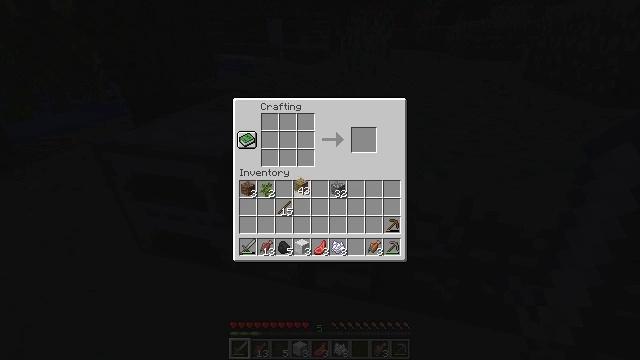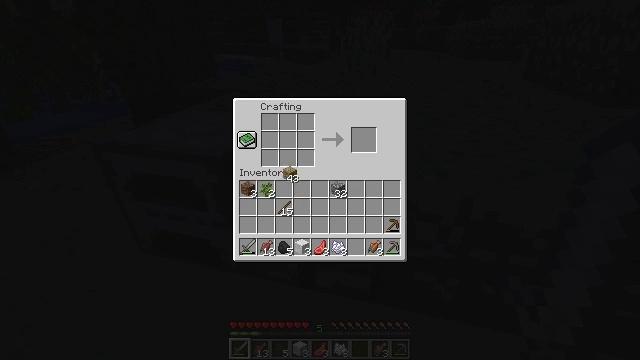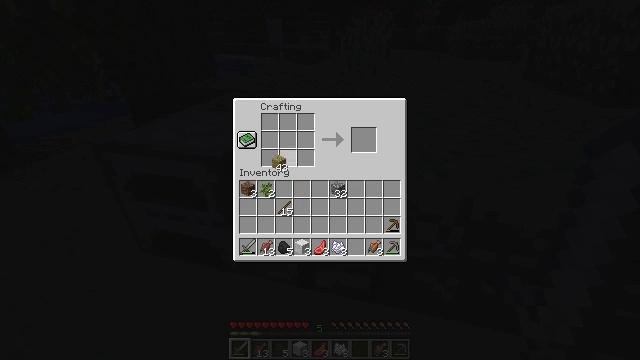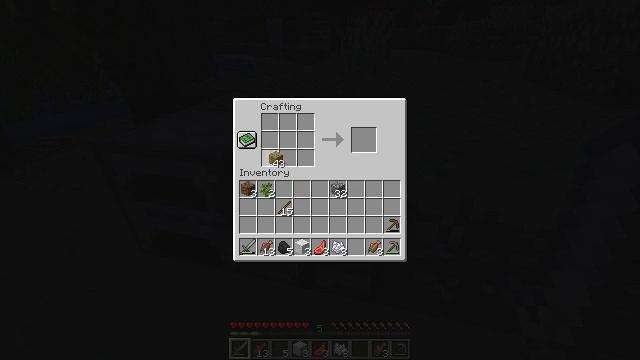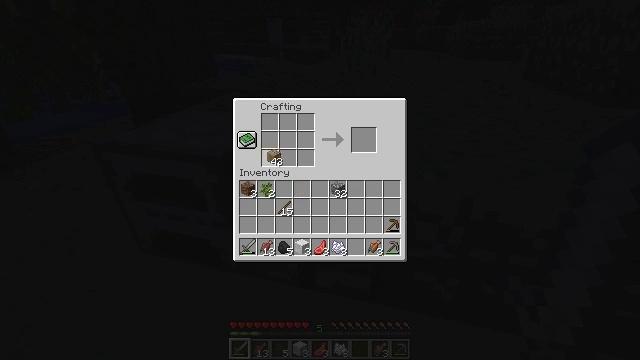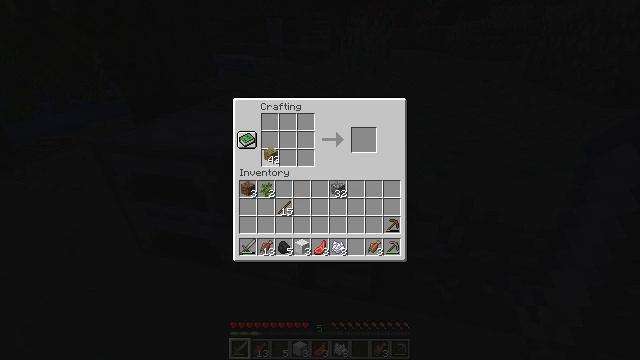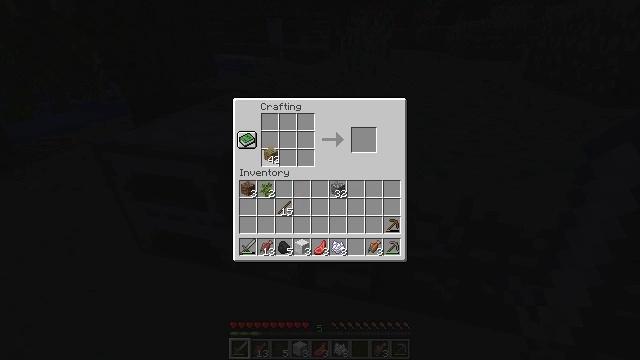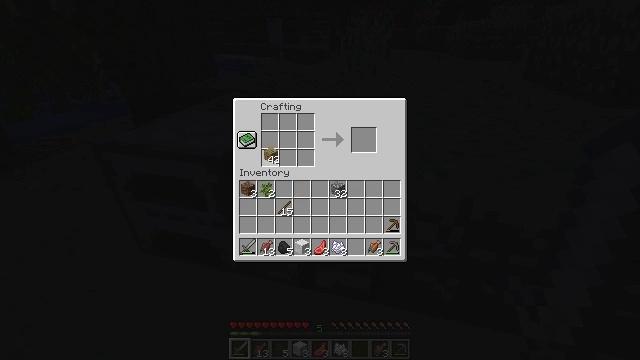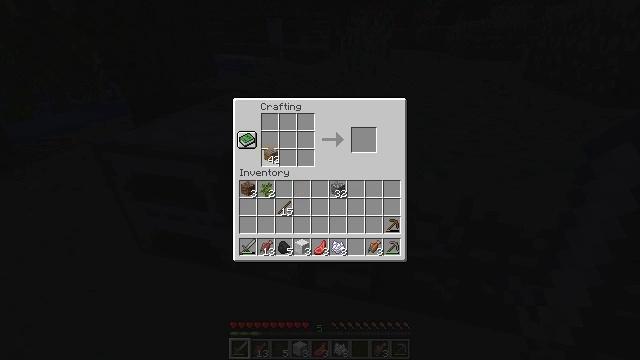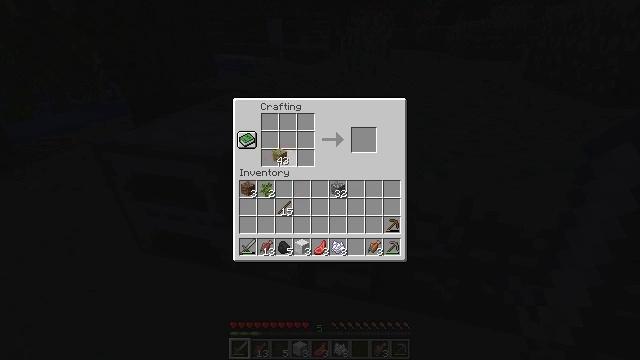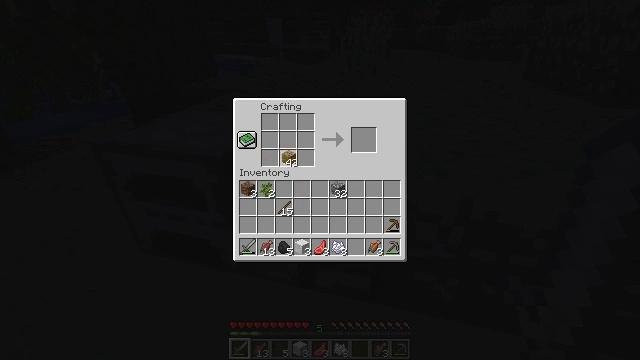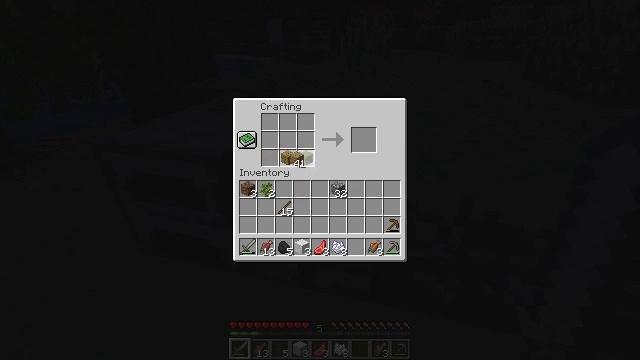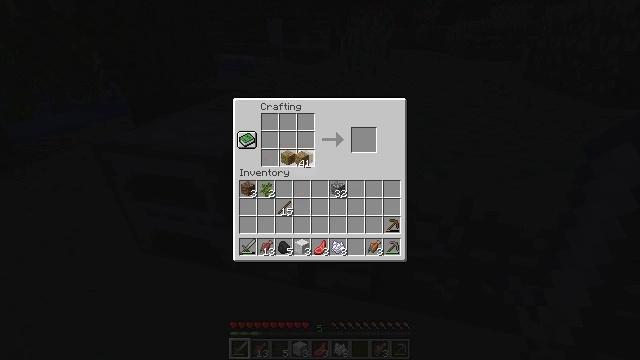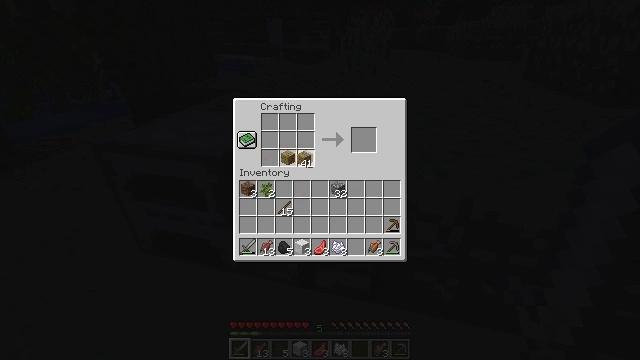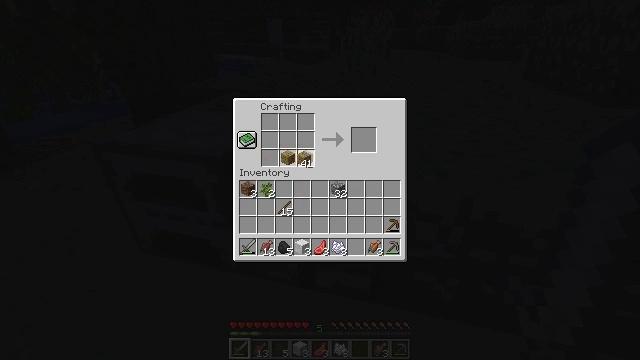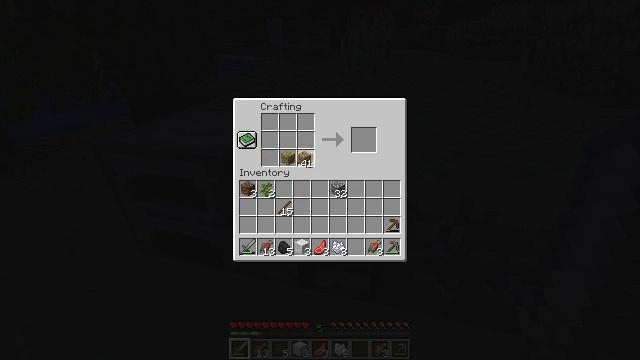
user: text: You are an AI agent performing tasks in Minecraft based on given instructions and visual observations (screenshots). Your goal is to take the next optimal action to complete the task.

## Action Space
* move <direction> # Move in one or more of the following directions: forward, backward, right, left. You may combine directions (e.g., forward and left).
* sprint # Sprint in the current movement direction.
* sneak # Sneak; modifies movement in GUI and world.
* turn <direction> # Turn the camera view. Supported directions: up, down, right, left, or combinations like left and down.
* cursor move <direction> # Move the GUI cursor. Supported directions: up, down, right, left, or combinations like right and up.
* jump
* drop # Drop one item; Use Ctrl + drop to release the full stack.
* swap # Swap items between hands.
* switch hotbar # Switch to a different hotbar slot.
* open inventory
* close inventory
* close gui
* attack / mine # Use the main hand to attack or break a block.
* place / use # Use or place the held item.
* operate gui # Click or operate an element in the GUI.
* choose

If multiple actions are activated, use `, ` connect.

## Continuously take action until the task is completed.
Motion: motion action
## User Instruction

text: Create a white bed with wool and planks.
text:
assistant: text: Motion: cursor move left and up
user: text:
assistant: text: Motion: cursor move left and up
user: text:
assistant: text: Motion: no_op
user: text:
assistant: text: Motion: no_op
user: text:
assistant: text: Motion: no_op
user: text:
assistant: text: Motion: no_op
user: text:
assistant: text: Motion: choose
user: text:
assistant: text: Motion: choose
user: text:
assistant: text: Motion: cursor move right, choose
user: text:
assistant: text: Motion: cursor move right, choose
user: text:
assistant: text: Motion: cursor move right, choose
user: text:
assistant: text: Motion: choose
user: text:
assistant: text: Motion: choose
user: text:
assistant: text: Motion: choose
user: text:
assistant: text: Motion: no_op
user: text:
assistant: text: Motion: no_op
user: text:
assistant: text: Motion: cursor move down
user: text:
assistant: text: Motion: cursor move down
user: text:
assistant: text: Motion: cursor move down
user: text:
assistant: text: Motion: no_op
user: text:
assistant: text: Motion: no_op
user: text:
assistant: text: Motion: cursor move left and up
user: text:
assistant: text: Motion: cursor move left and up
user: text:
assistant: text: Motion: no_op
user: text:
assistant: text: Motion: no_op
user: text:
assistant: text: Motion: choose
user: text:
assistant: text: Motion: choose
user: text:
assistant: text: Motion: choose
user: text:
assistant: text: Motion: no_op
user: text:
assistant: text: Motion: cursor move right and down